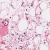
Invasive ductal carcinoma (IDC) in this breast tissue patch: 0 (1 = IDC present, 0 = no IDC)